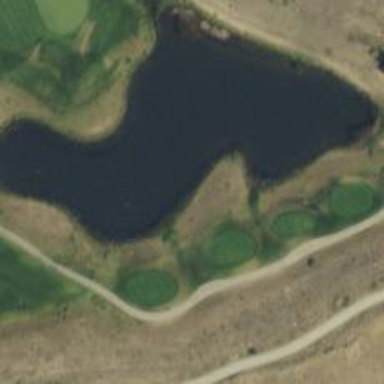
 serving as water hazard for golf course."